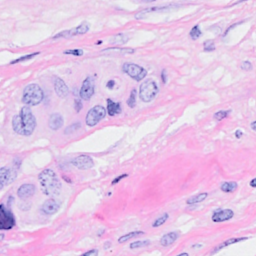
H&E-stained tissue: Breast